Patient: sex F, age 73
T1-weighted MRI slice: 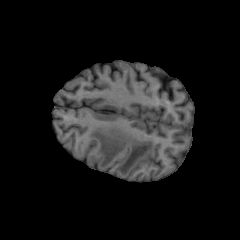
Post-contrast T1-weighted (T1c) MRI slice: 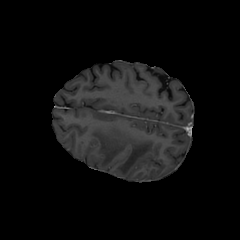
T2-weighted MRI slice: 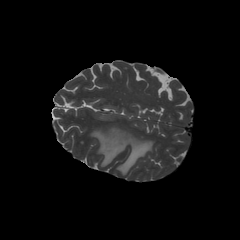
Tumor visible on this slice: yes
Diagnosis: Glioblastoma, IDH-wildtype
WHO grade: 4